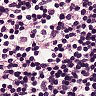
Metastatic tissue present: no